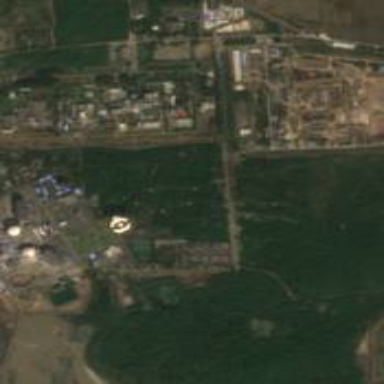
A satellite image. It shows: Industrial area with nuclear power plant surrounded by wall.